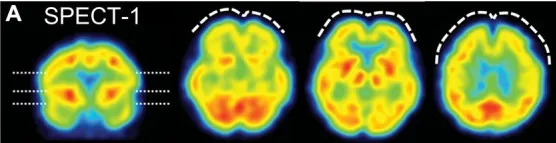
Representative images of cerebral blood flow (CBF) SPECT. The voxel values are normalized by the average counts-per-voxel in the cerebellum being 50, then the color ranges from 0 to 60. The left image is a coronal view, indicating the slice levels of the right three axial images by dashed lines. CBF-SPECT on day 74 before treatment. Shows bilateral frontal hypoperfusion (dashed curves).
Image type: radiology (spect)